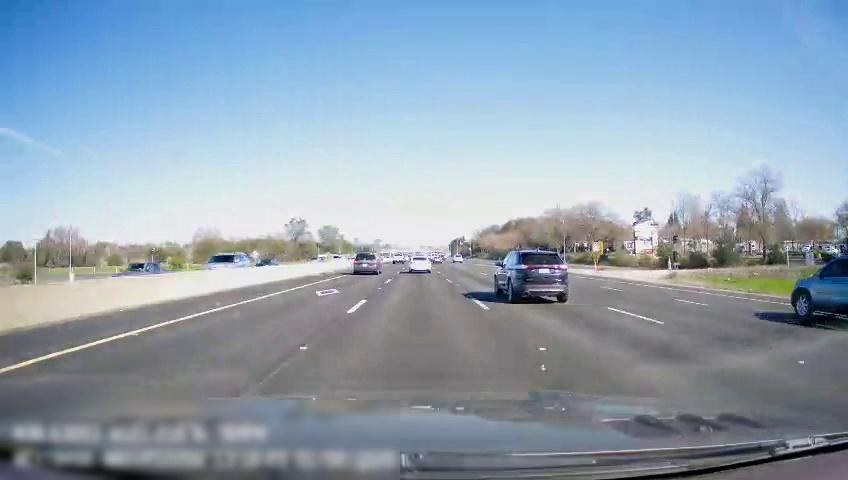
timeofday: Day
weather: Sunny
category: Drivable Space
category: Vehicles | SUV
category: Vehicles | Truck
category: Vehicles | Car
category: Vehicles | SUV
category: Vehicles | SUV
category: Vehicles | SUV
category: Vehicles | SUV
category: Lanes | Current Lane
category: Lanes | Current Lane
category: Lanes | Current Lane
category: Lanes | Alternate Lane
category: Lanes | Alternate Lane
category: Lanes | Alternate Lane